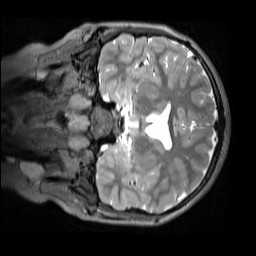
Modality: T2w
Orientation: coronal
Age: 13
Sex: male
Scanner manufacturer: siemens
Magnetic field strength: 3 T
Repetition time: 3.2 s
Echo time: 0.408 s